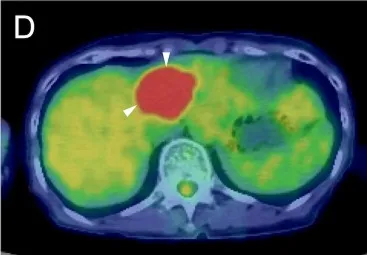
Diagnostic images during metachronous liver recurrence diagnosis. The SUVmax at the segment IV lesion was 12.5. Arrowheads).
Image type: radiology (pet)